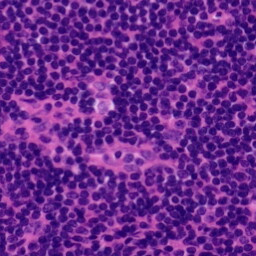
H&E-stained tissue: Tonsil